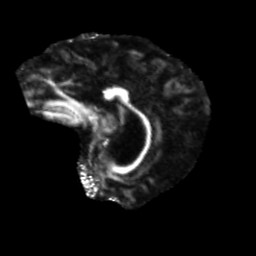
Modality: FA
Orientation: sagittal
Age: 79
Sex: female
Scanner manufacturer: siemens
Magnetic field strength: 3 T
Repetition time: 5.25 s
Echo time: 0.08 s